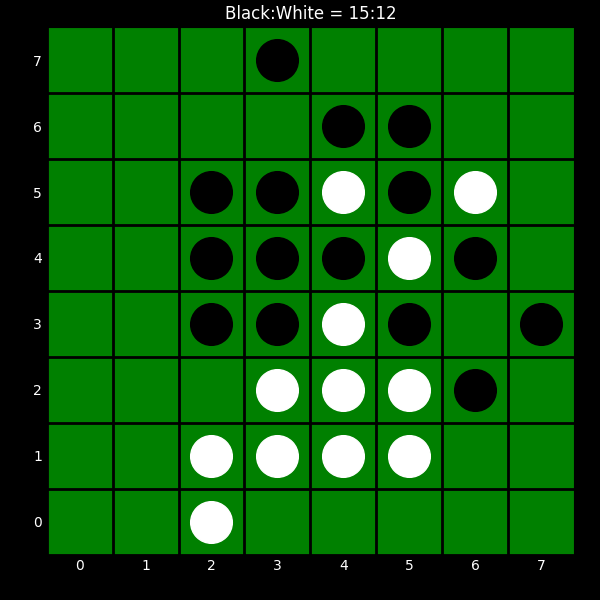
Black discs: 15
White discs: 12